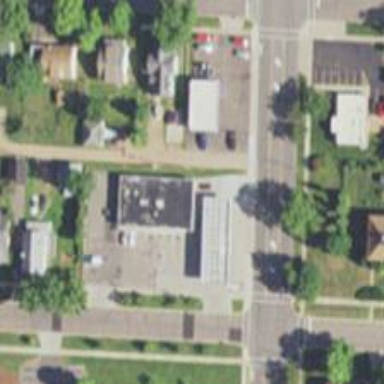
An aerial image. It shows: Convenience shop.